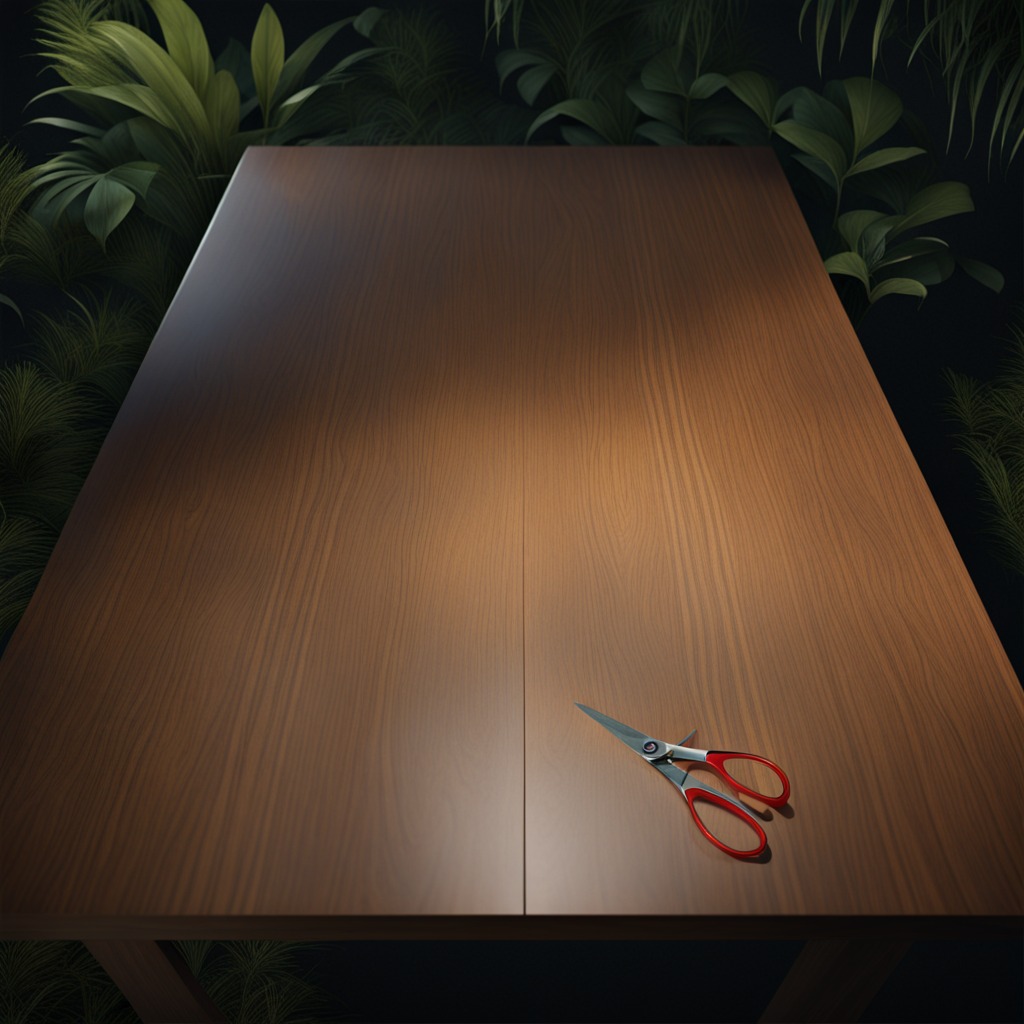
A scissor lies on a wooden table inside a jungle field workshop tent at night dim ambient light soft shadows worn but